Question: In the Google Play Books app when I select a word I can see the dictionary defintion for it which I can then drag the dictionary view up and over the selected text including the markers.
When I try and do a similar thing I am seeing the selected text markers on top of my view that is supposed to be overlaying. See the screenshot below.
I have my view on top of the WebView and it is clearly covering up all the text within the webview. Does anyone know of any easy way to get the view covering up the text selection markers?

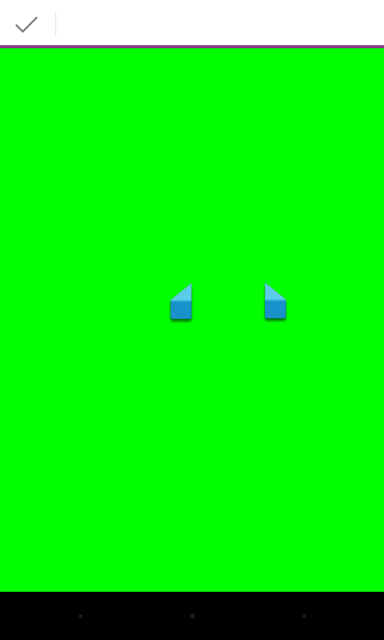
Answer: After fiddling around I don't think its possible to do it with a normal view. Instead I am using a custom Dialog Fragment to achieve what I want which does properly cover the text selection markers.